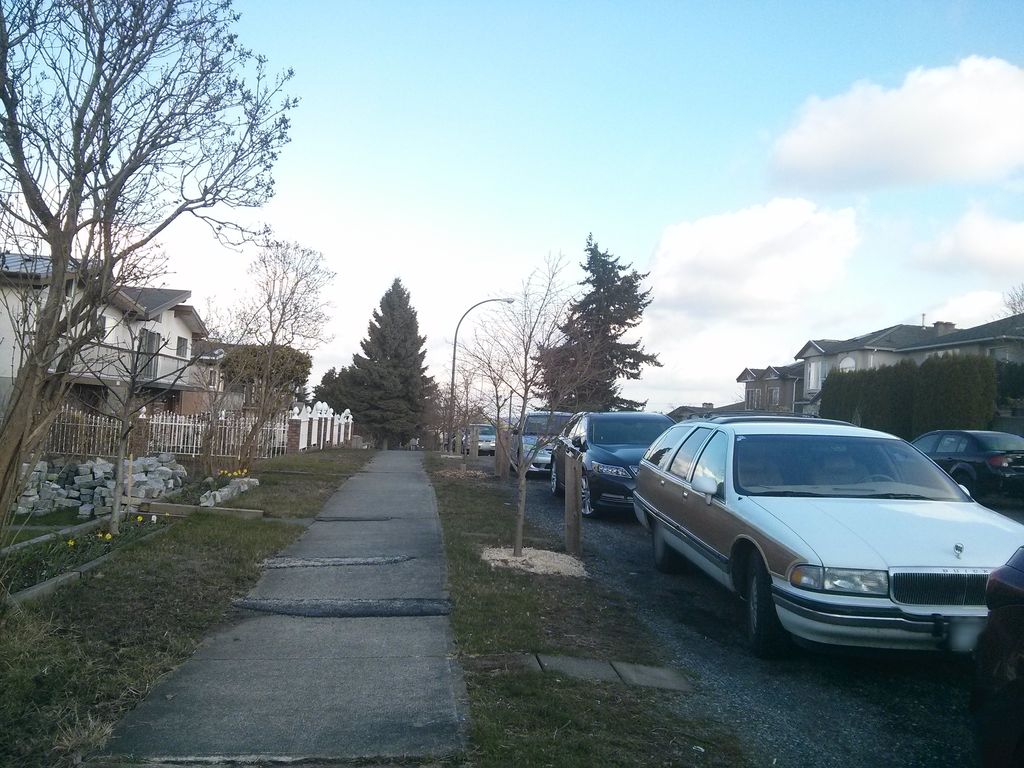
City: vancouver